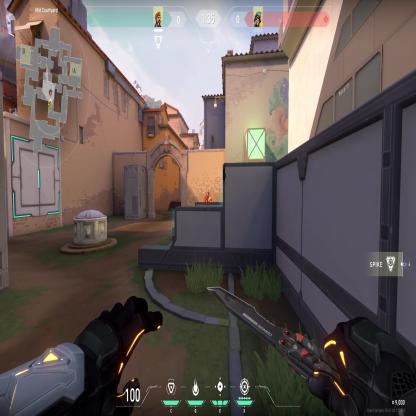
Label: enemy